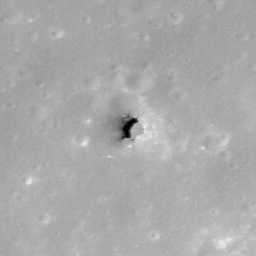
Pit: Copernicus 1
Host crater: Copernicus
Host type: impact_melt
Lunar coordinates: latitude 9.928, longitude 340.746